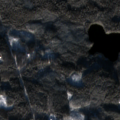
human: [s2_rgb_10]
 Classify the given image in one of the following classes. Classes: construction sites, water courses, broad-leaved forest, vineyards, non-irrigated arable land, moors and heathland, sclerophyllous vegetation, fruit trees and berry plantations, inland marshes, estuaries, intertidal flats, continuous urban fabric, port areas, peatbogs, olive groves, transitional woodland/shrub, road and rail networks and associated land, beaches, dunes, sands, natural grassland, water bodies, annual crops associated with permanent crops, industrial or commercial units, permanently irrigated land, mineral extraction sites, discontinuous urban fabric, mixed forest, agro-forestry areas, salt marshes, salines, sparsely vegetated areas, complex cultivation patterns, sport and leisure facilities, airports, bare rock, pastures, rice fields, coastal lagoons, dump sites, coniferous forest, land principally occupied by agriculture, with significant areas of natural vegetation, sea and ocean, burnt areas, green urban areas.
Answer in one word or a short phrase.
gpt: coniferous forest, mixed forest